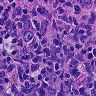
Metastatic tissue present: no